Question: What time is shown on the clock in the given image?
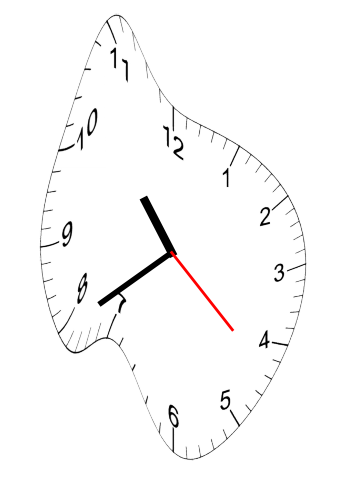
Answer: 10:39:22